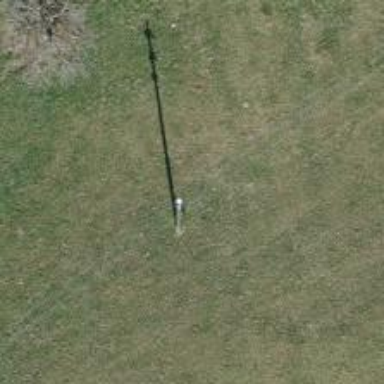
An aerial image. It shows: Power pole.